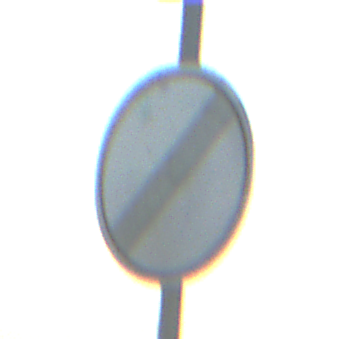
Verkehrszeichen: EndeSaemtlicherBegrenzungen
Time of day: SunriseSunset
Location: Outdoor (Beach)
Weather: Clear
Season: NotSpecified
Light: Natural